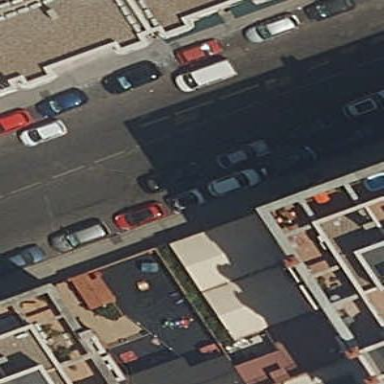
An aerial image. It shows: View of roof of building.